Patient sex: F
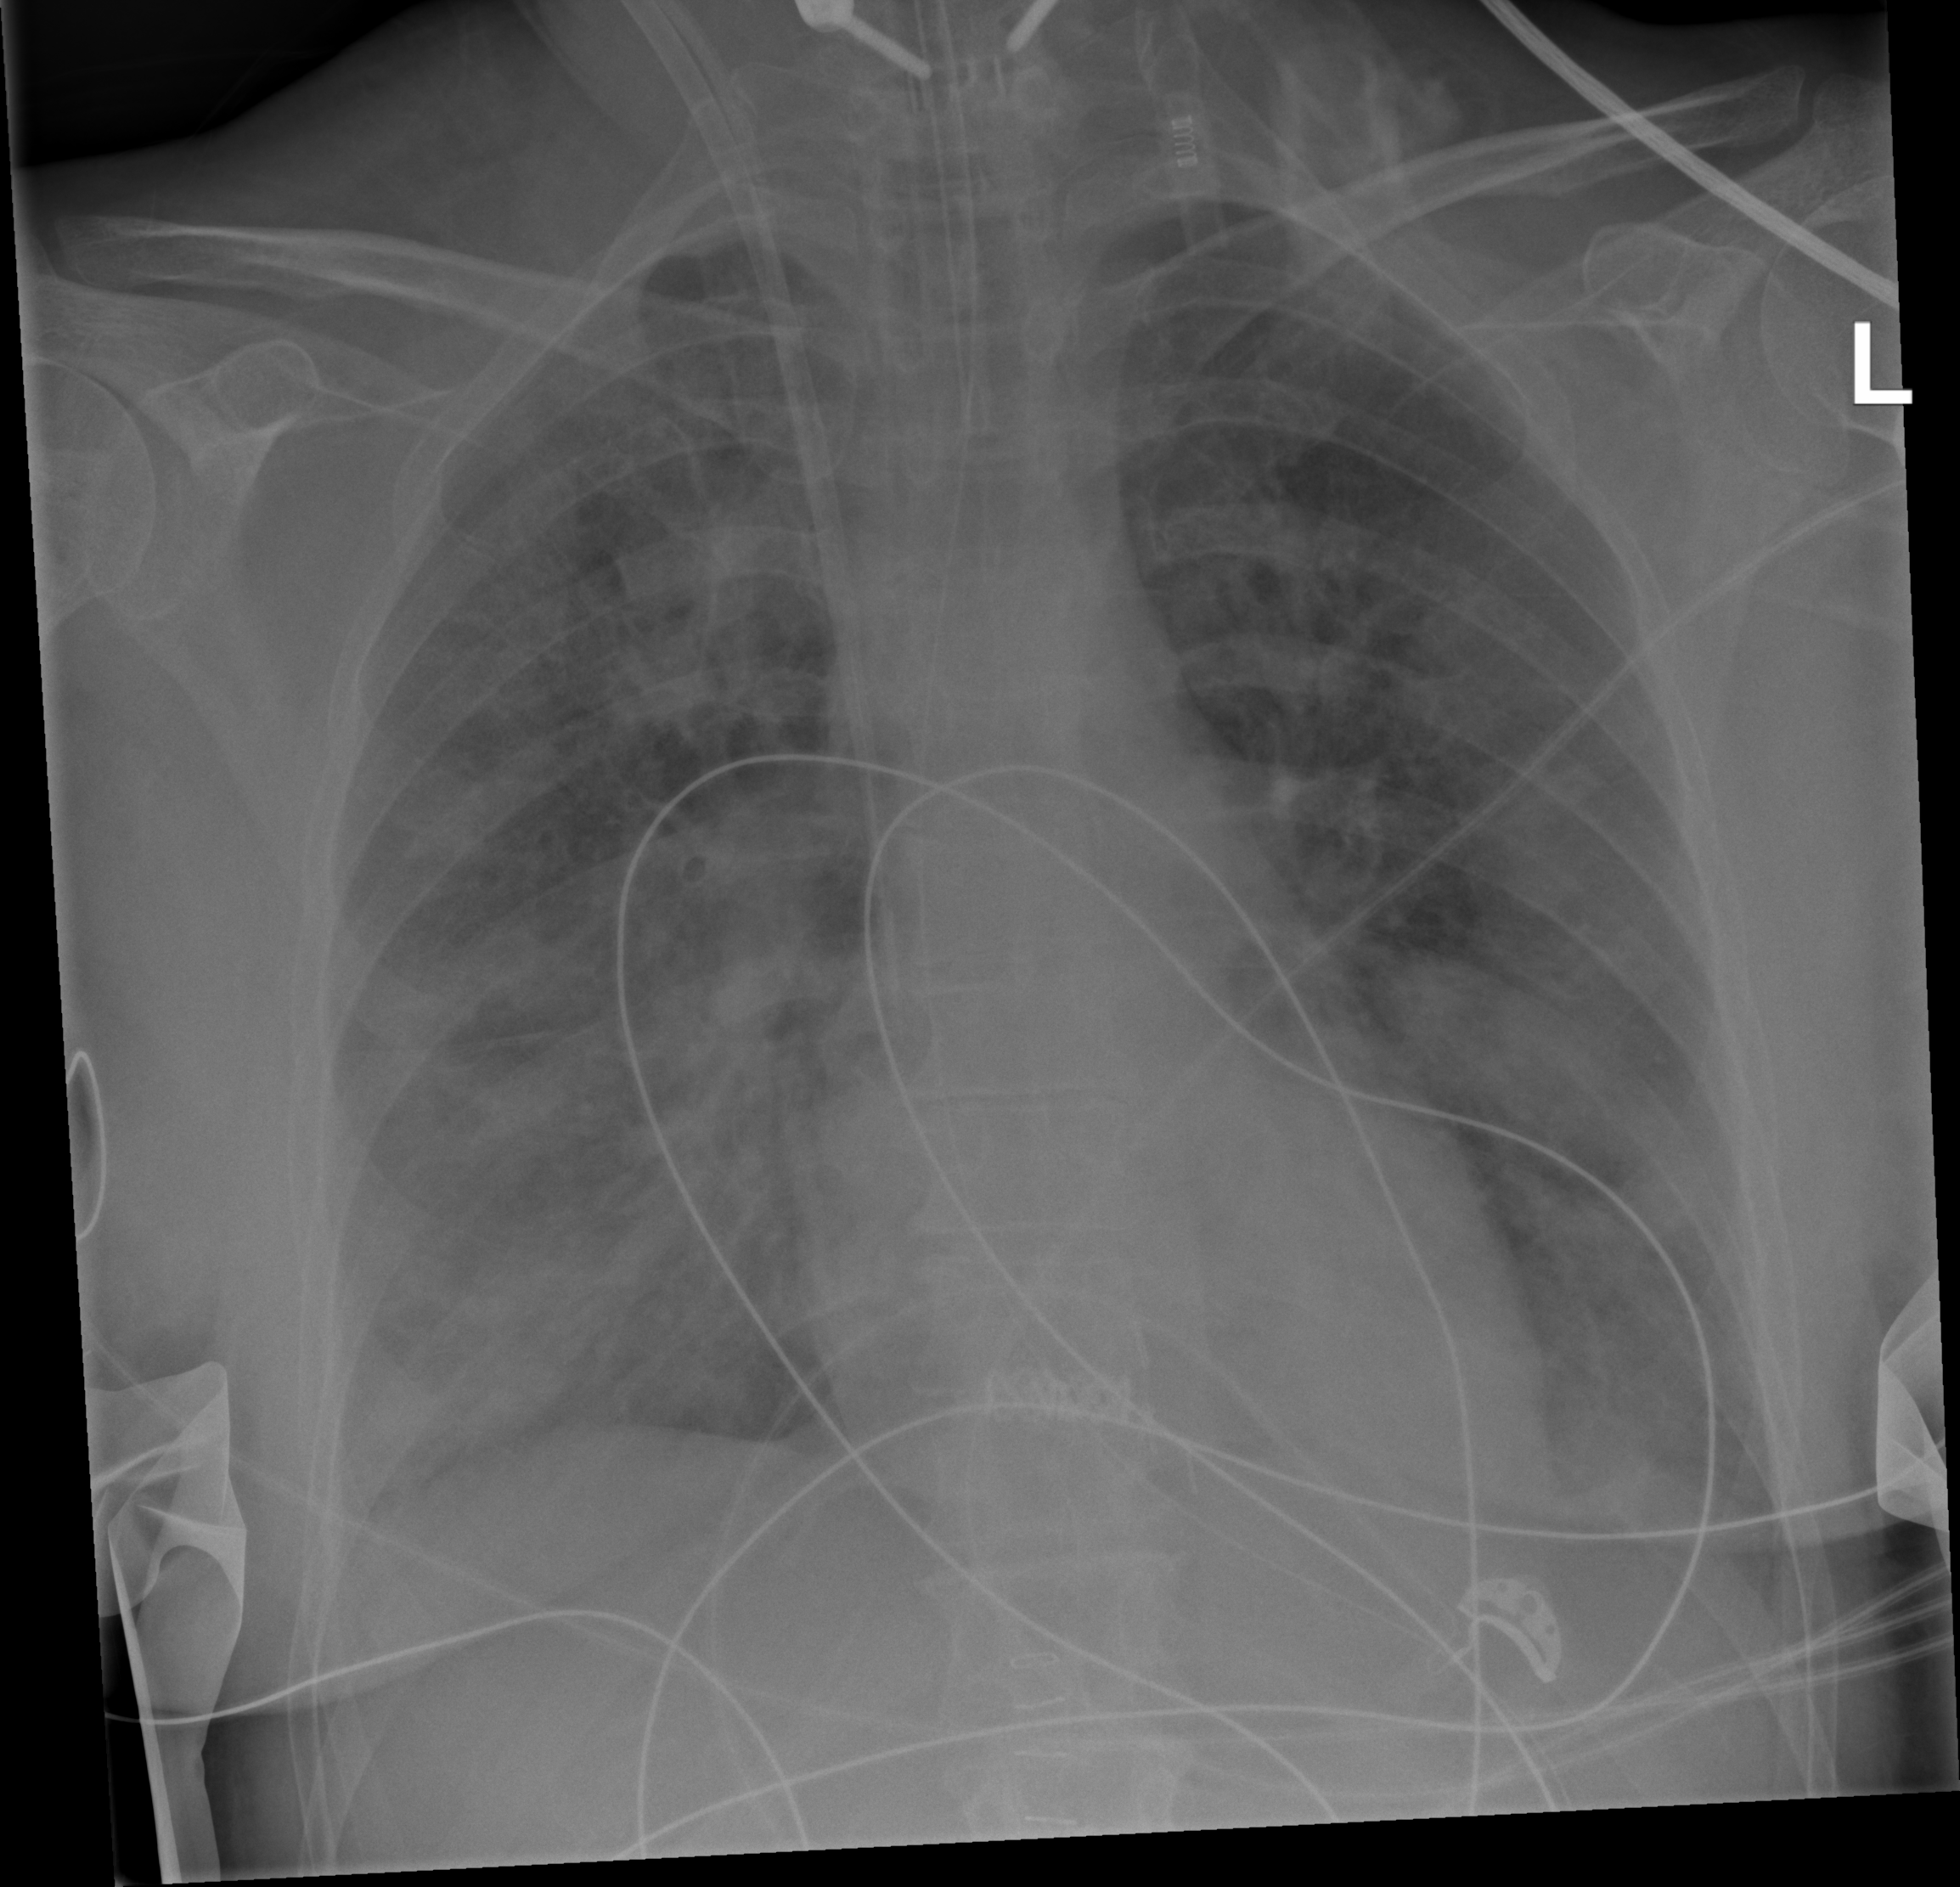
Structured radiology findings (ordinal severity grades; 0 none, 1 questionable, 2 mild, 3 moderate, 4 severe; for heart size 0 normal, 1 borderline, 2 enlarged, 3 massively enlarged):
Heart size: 0
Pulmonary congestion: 0
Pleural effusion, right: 2
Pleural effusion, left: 2
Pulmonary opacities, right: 3
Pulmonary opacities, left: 3
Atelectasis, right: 3
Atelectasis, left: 3